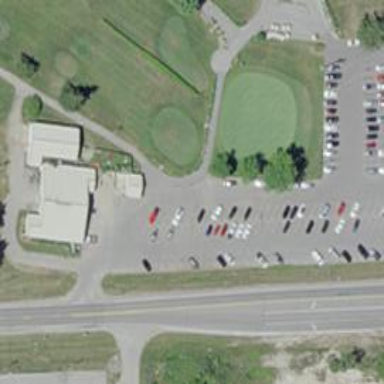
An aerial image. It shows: Footway that resembles golf path.